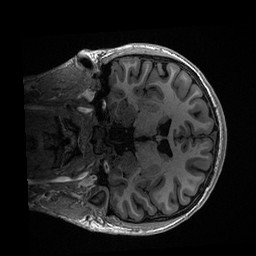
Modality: T1w
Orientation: coronal
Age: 18
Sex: male
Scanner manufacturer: ge
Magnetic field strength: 3 T
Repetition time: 0.006952 s
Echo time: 0.00292 s